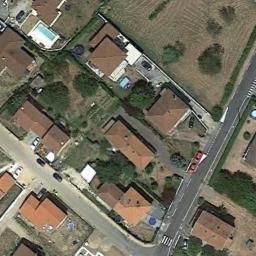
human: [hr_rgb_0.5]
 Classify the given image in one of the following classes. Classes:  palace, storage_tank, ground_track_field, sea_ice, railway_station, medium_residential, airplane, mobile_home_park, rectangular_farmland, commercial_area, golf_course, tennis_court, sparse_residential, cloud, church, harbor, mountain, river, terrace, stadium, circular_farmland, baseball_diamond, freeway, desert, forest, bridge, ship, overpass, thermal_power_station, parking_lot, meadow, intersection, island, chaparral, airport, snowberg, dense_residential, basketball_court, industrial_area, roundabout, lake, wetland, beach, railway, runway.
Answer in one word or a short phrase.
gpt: medium_residential